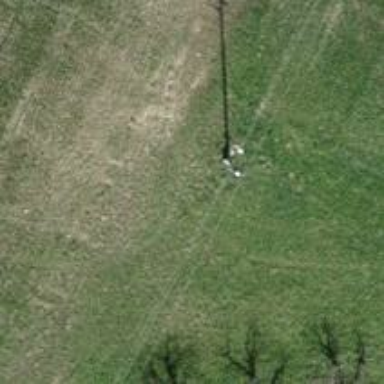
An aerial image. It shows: Power pole.